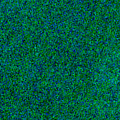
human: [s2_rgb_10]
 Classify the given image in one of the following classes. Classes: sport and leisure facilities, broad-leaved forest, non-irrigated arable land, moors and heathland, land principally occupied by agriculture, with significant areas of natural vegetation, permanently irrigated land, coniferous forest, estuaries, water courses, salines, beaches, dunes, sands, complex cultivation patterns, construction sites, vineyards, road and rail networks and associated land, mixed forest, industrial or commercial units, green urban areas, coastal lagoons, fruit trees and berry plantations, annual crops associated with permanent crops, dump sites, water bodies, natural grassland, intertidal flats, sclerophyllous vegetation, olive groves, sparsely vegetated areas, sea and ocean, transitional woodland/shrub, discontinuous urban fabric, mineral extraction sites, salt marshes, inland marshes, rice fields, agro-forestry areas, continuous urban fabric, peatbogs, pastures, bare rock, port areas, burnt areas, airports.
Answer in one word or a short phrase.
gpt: sea and ocean